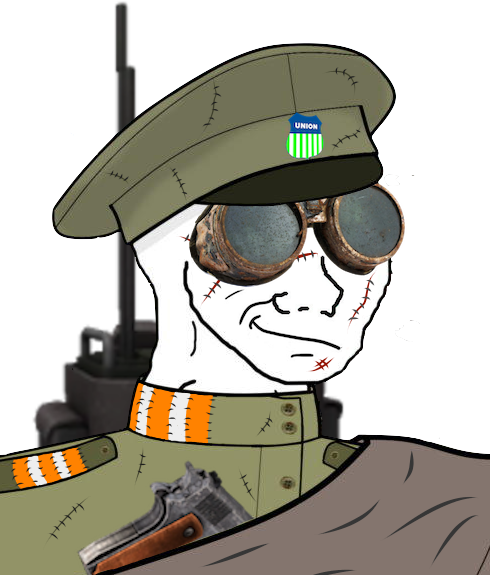
Label: 5_Smugjak